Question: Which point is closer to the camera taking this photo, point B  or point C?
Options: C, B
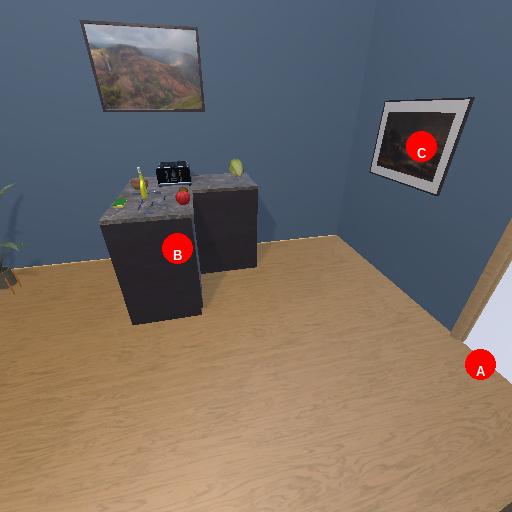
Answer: C